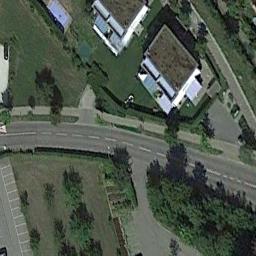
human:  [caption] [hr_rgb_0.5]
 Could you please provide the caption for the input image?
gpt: The freeway is next to the houses and some trees .

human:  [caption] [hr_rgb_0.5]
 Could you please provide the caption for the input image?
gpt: There are more cars on the left highway than on the right .

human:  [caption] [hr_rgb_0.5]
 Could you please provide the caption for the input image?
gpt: The freeway is surrounded by large green lawns and many buildings .

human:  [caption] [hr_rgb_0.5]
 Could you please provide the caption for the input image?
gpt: A freeway with many intersections are a parking lot and a lawn on one side and on the other side are some houses and a lawn .

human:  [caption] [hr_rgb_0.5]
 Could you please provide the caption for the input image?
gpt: There are buildings with blue roofs beside the freeway .